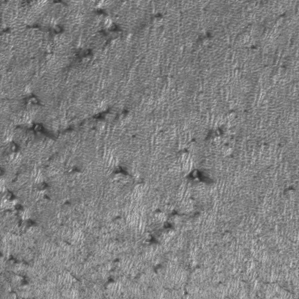
Label: frost